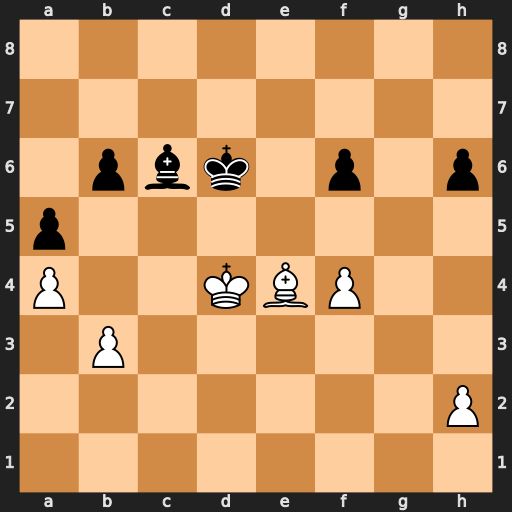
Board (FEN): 8/8/1pbk1p1p/p7/P2KBP2/1P6/7P/8
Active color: w
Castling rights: -
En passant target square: -
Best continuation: Bxc6 Kxc6 Ke4 Kc5 Kf5